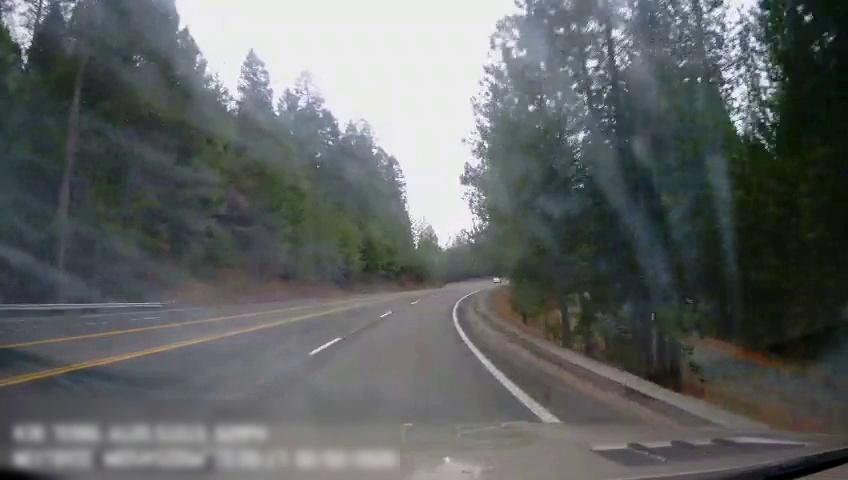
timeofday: Day
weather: Cloudy
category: Drivable Space
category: Drivable Space
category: Lanes | Opposite Lane
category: Lanes | Opposite Lane
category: Lanes | Opposite Lane
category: Lanes | Alternate Lane
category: Lanes | Current Lane
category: Lanes | Current Lane